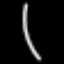
Label: leaf